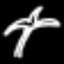
Label: palm tree